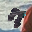
Label: 7